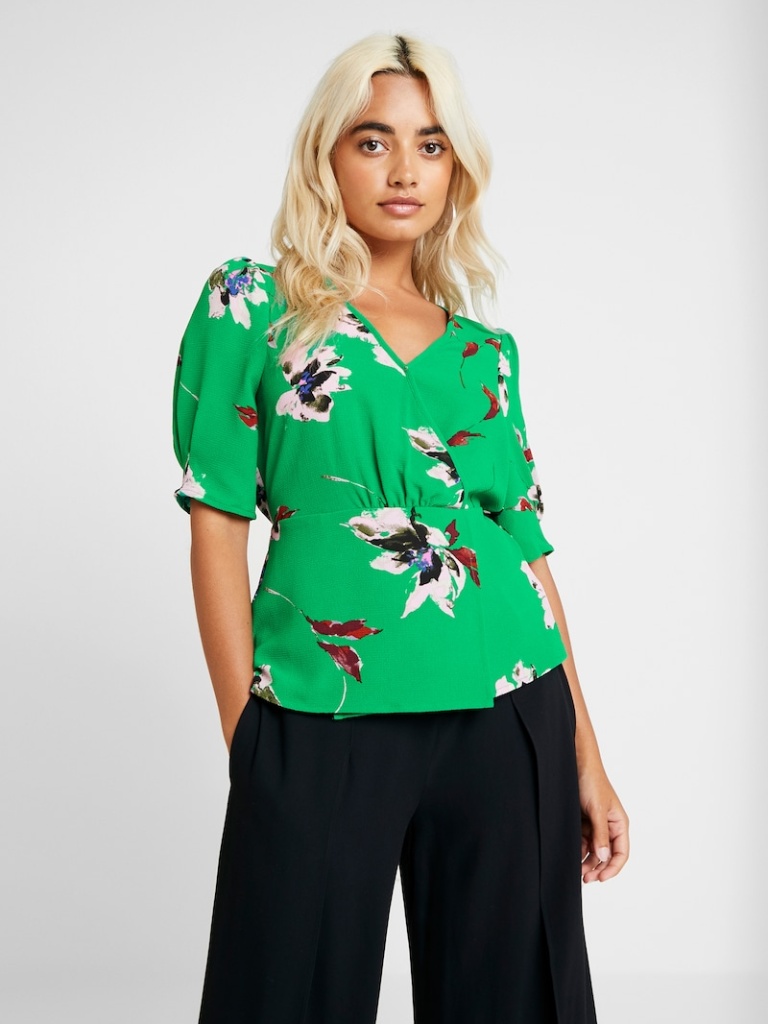
crepe relaxed short sleeve waist length Untucked v-neck blouse